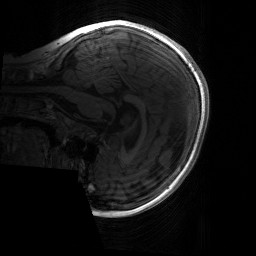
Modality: T1w
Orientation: sagittal
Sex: male
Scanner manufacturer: siemens
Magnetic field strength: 3 T
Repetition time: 1.9 s
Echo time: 0.00243 s